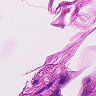
Metastatic tissue present: no